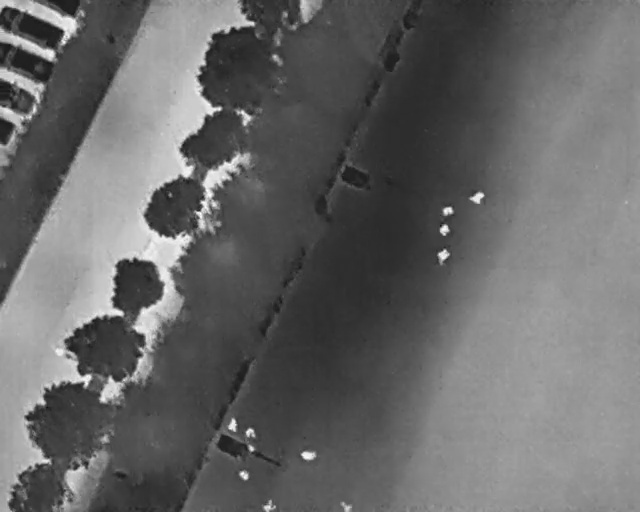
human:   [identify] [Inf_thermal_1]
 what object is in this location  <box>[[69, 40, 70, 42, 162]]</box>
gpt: <ref>1 small person at the center</ref>

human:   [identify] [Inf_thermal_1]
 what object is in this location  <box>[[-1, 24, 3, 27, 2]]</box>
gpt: <ref>1 small car at the top left</ref>